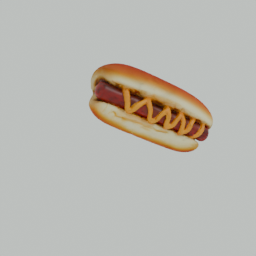
Label: nature